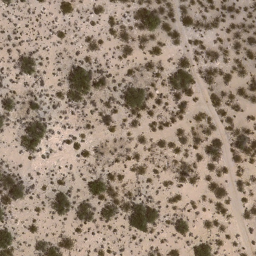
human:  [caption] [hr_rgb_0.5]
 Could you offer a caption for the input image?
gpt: Lots of plants scattered on the ground. .

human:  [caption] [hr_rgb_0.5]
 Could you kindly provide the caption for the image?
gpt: There are some grey plants scattered on the ground .

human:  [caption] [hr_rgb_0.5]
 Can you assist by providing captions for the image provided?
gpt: This is a chaparral .

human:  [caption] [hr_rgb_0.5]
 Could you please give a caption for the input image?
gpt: Lots of plants scattered in the loess ground. .

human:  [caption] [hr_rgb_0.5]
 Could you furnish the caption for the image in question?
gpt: Some grey plants are scattered in the loess ground .